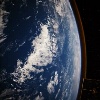
Label: cloud